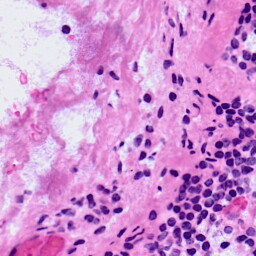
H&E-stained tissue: LymphNode